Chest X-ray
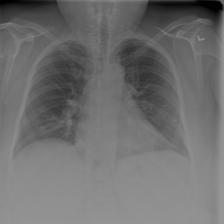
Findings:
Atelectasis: positive
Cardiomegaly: negative
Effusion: negative
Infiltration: negative
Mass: negative
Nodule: negative
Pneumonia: negative
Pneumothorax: negative
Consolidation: negative
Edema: negative
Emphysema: negative
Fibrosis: negative
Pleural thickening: negative
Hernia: negative